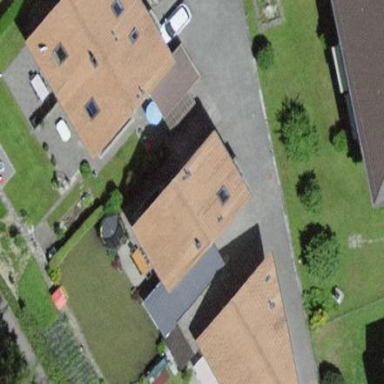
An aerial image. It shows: House with gabled roof that runs across the building.